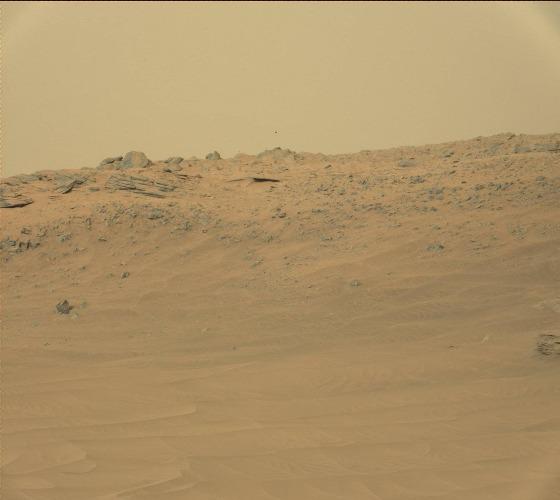
Terrain classes present: Bedrock, Gravel / Sand / Soil, Sky / Distant Mountains